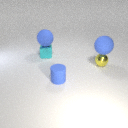
small blue rubber cylinder to the left of small yellow metal sphere